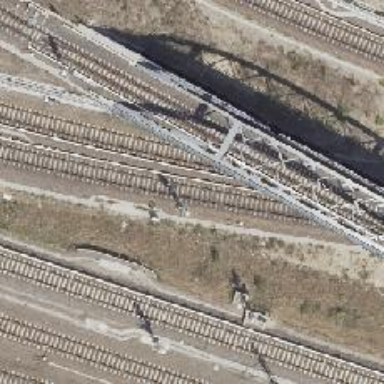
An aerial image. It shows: Railway signal.